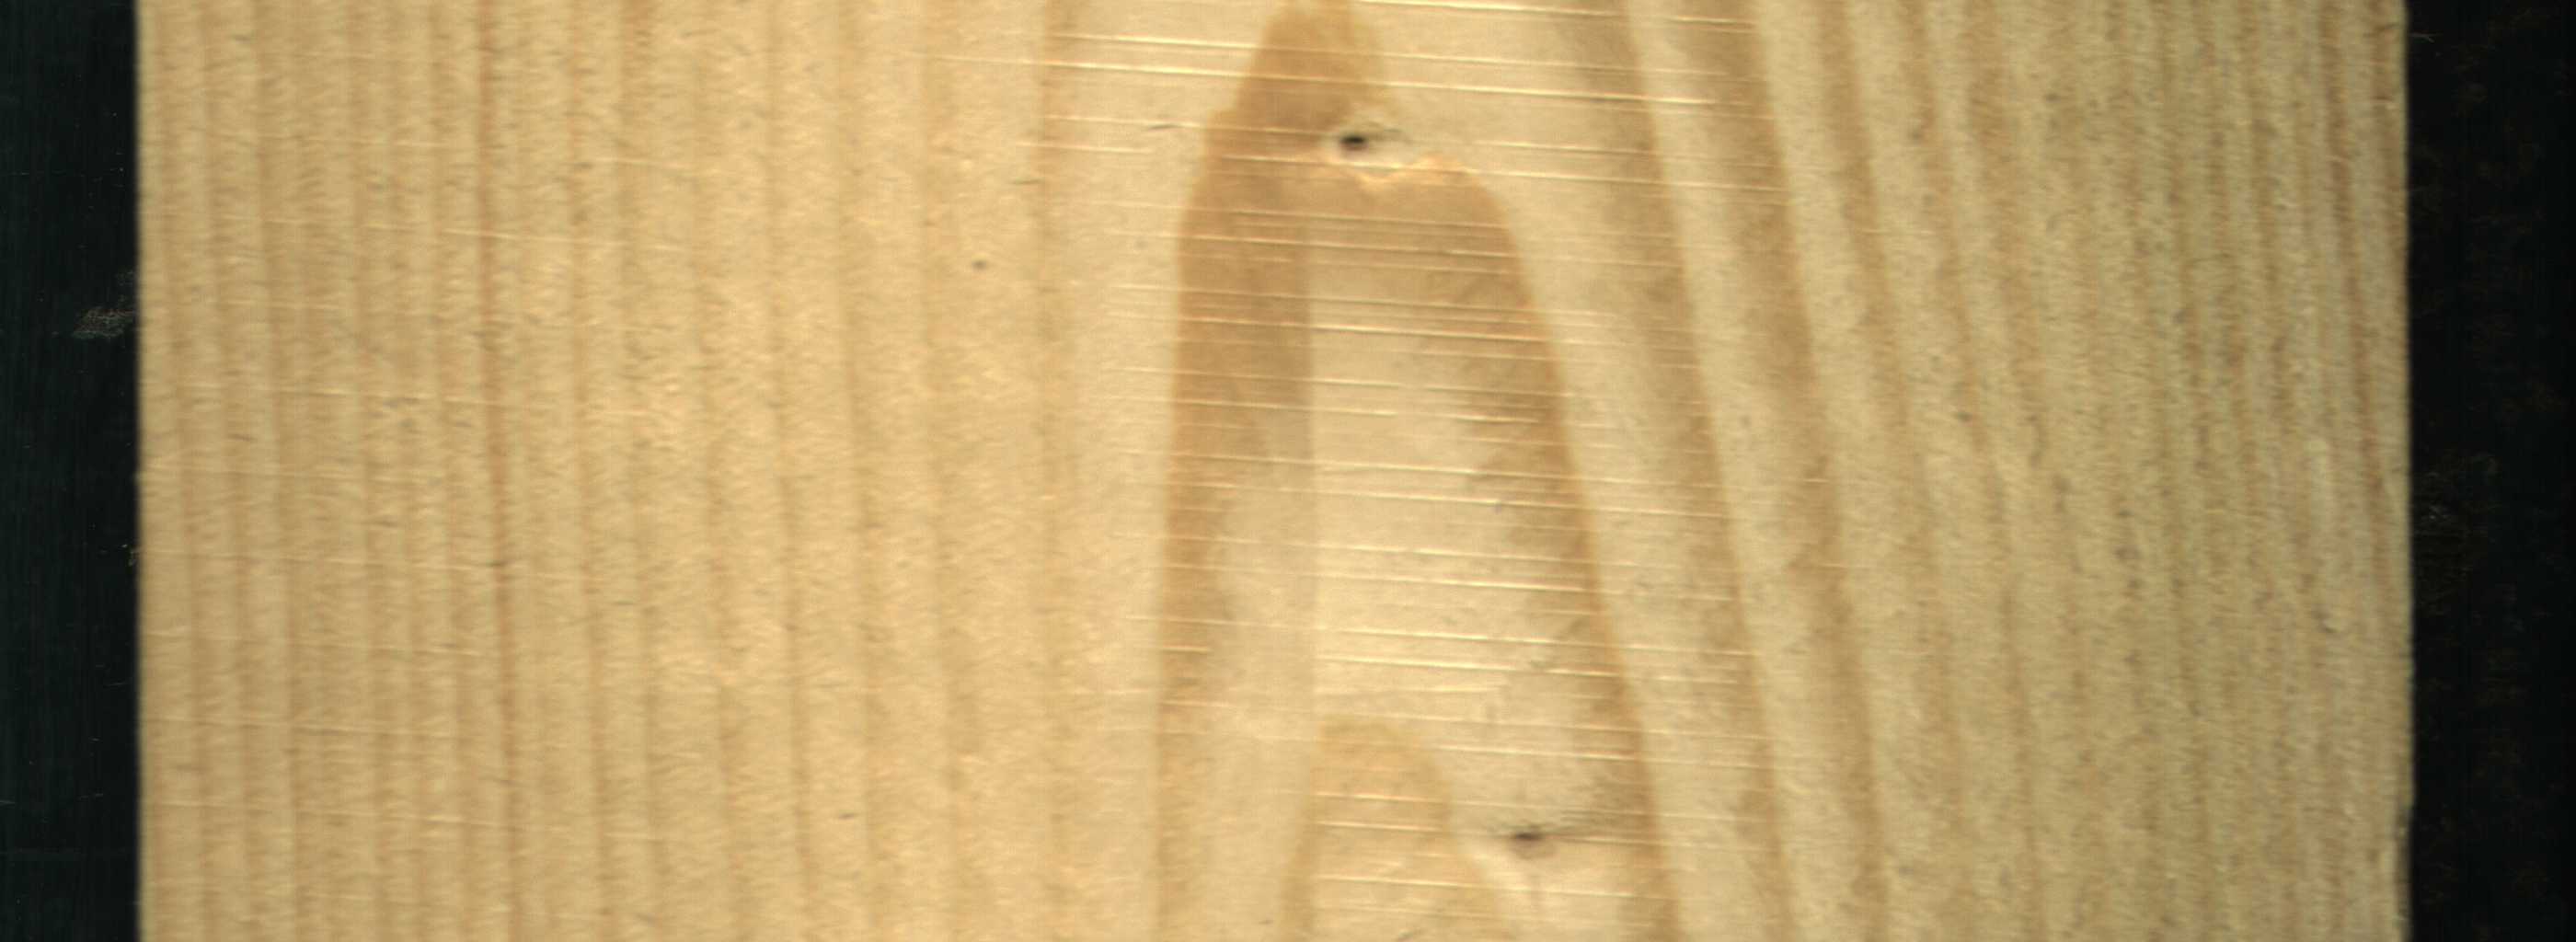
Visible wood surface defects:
Dead_Knot
Live_Knot